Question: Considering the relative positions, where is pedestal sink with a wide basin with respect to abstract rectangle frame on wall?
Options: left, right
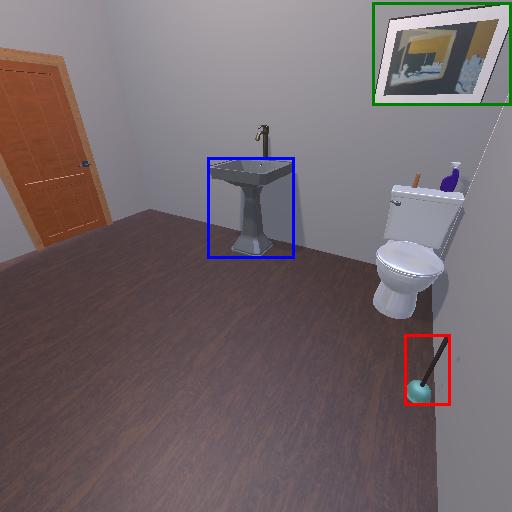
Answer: left